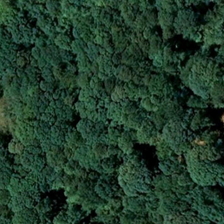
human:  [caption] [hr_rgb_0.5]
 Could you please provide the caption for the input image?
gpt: many green trees are in a forest .

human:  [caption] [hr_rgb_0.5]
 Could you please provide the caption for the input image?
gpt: many green trees are in a forest .

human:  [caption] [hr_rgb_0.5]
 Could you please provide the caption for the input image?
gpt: many green trees are in a forest .

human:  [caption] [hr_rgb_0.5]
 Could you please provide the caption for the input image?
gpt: many green trees are in a forest .

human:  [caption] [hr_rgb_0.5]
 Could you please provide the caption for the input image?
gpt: many green trees are in a forest .